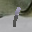
Label: 1